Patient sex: F
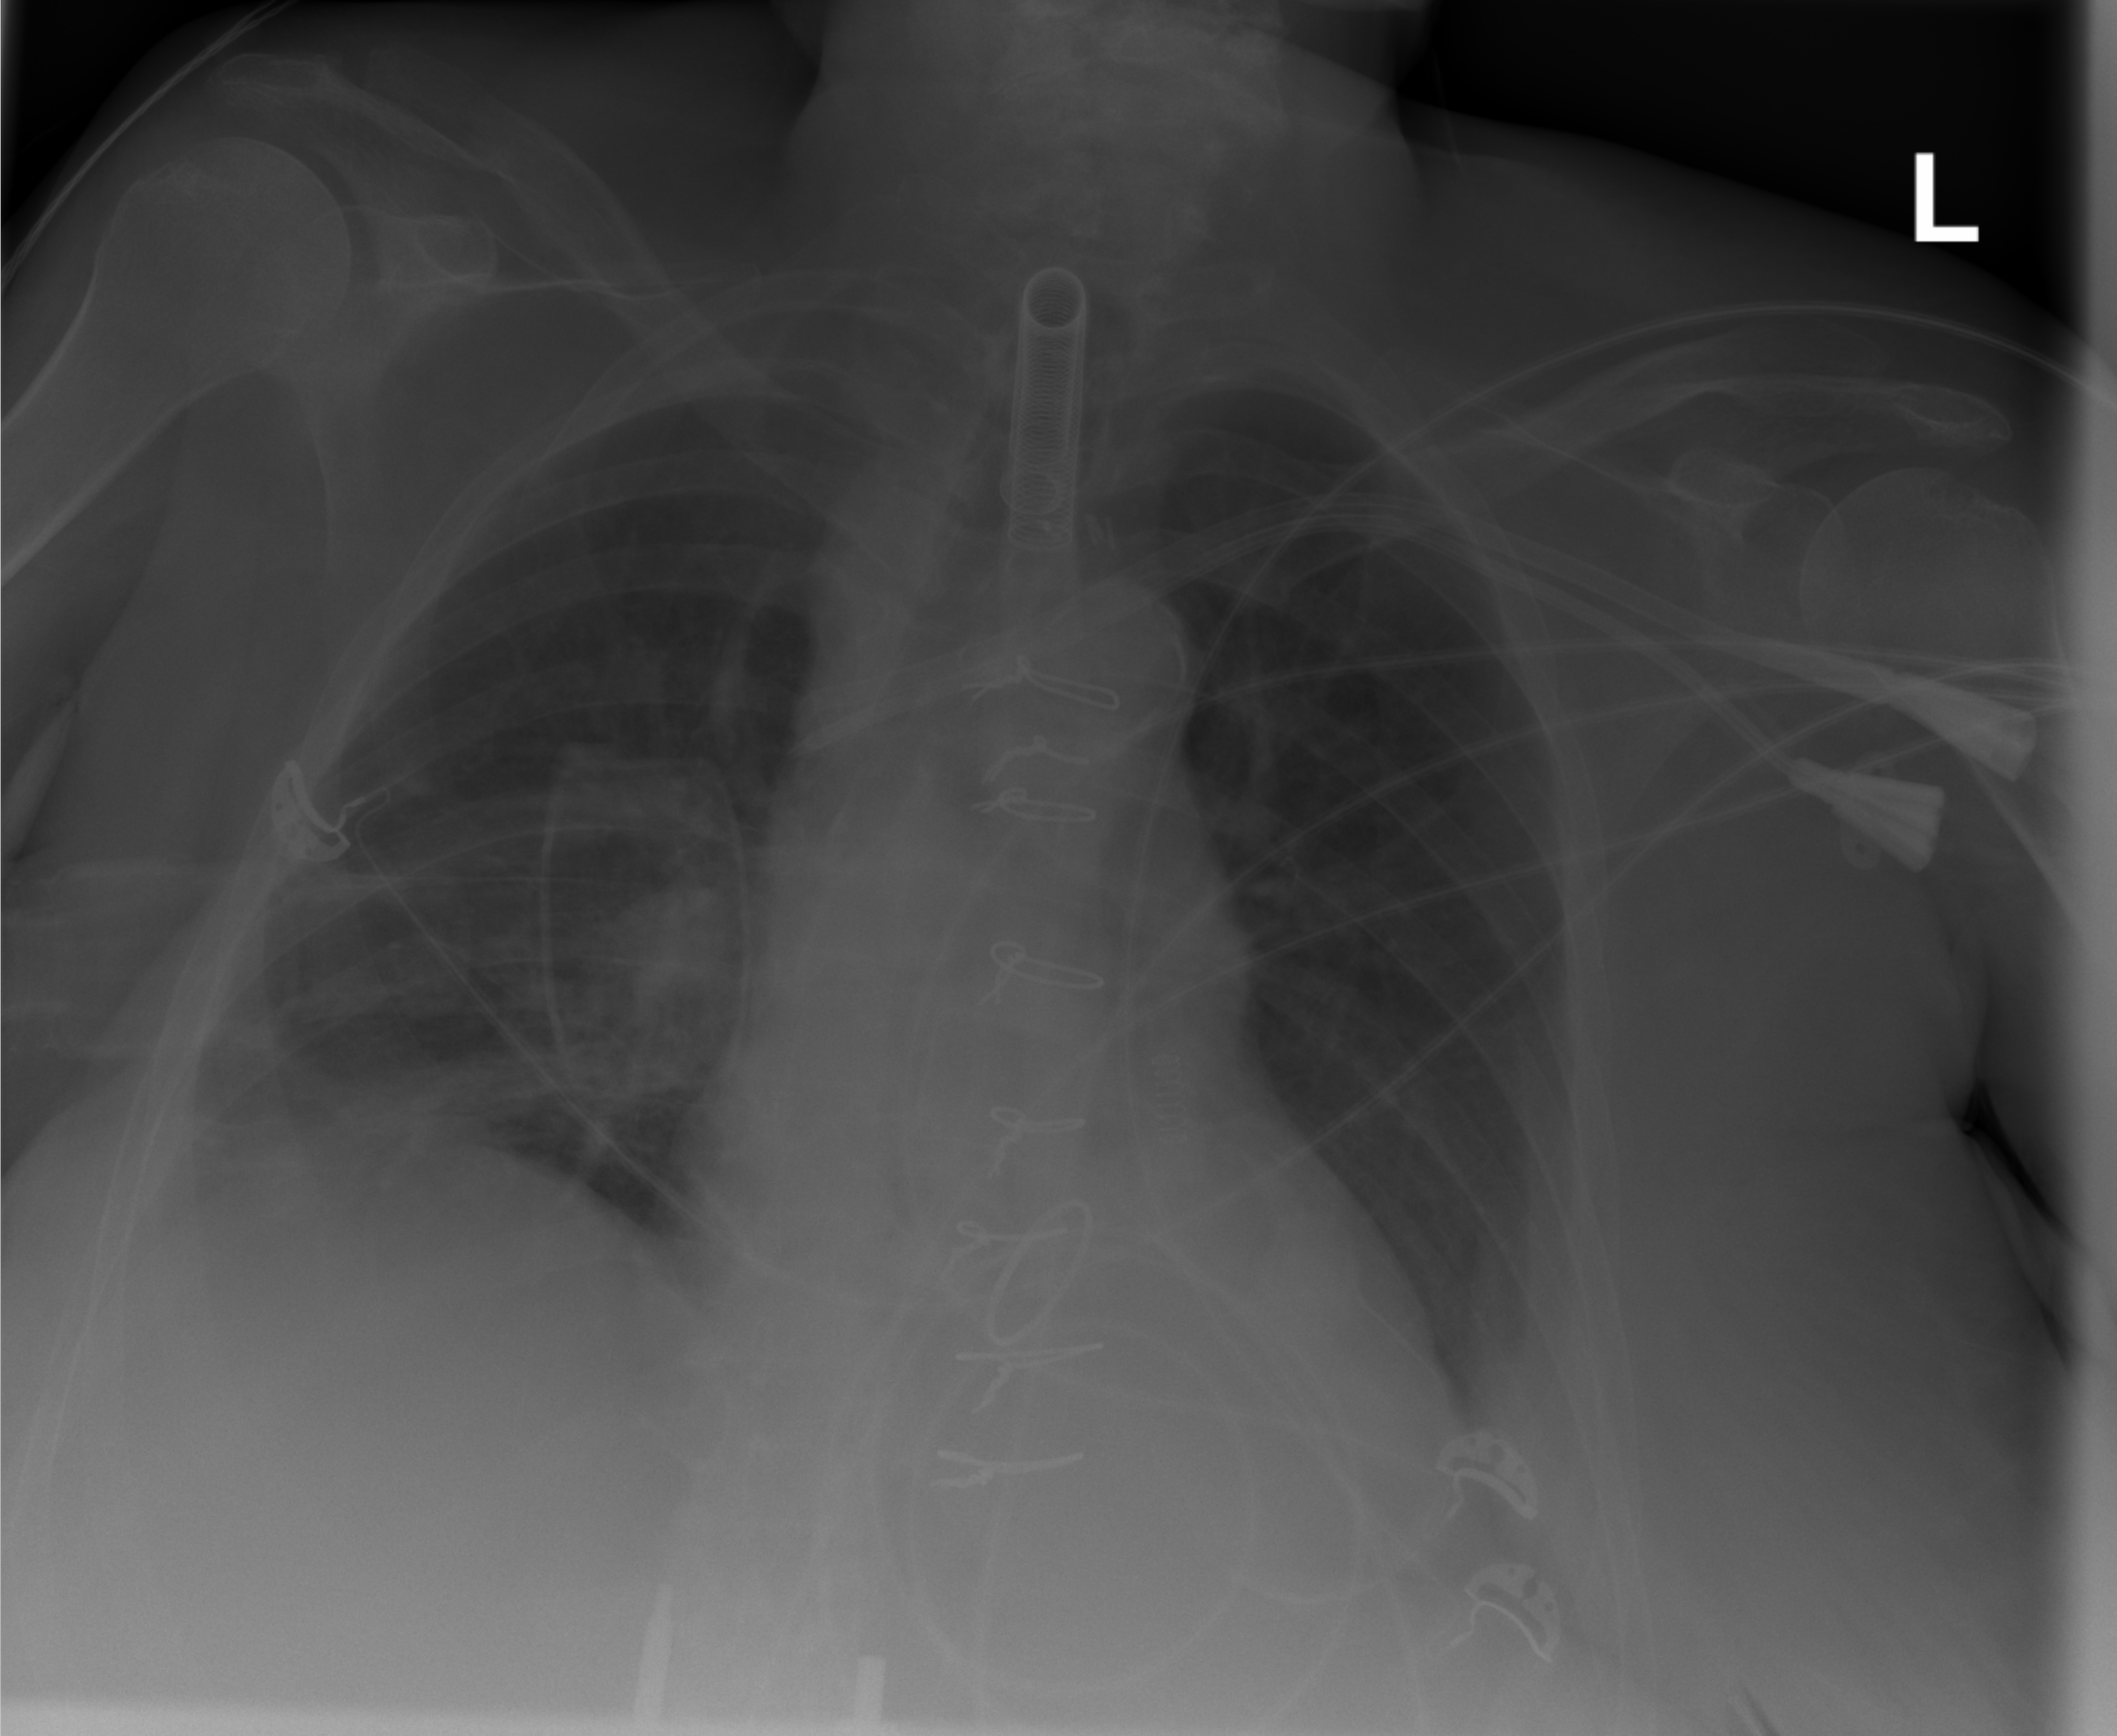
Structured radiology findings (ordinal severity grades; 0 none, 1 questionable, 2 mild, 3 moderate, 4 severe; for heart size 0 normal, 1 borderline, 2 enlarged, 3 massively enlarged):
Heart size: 2
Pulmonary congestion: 0
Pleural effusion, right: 0
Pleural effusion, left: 2
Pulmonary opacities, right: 0
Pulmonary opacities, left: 0
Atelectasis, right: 1
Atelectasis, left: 2